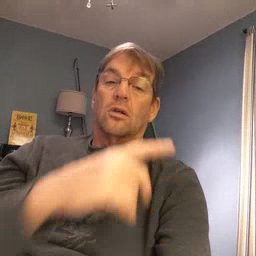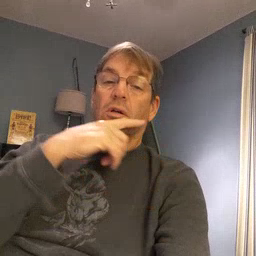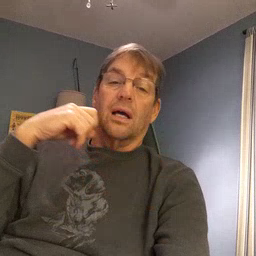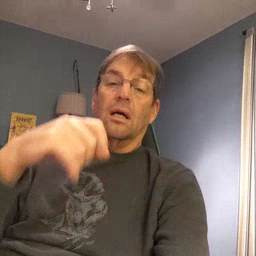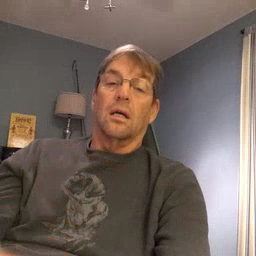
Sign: dry